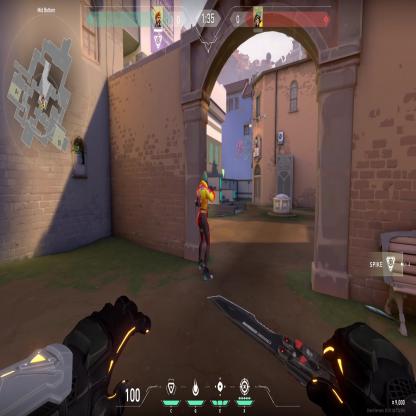
Label: enemy